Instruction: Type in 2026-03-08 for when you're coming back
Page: home
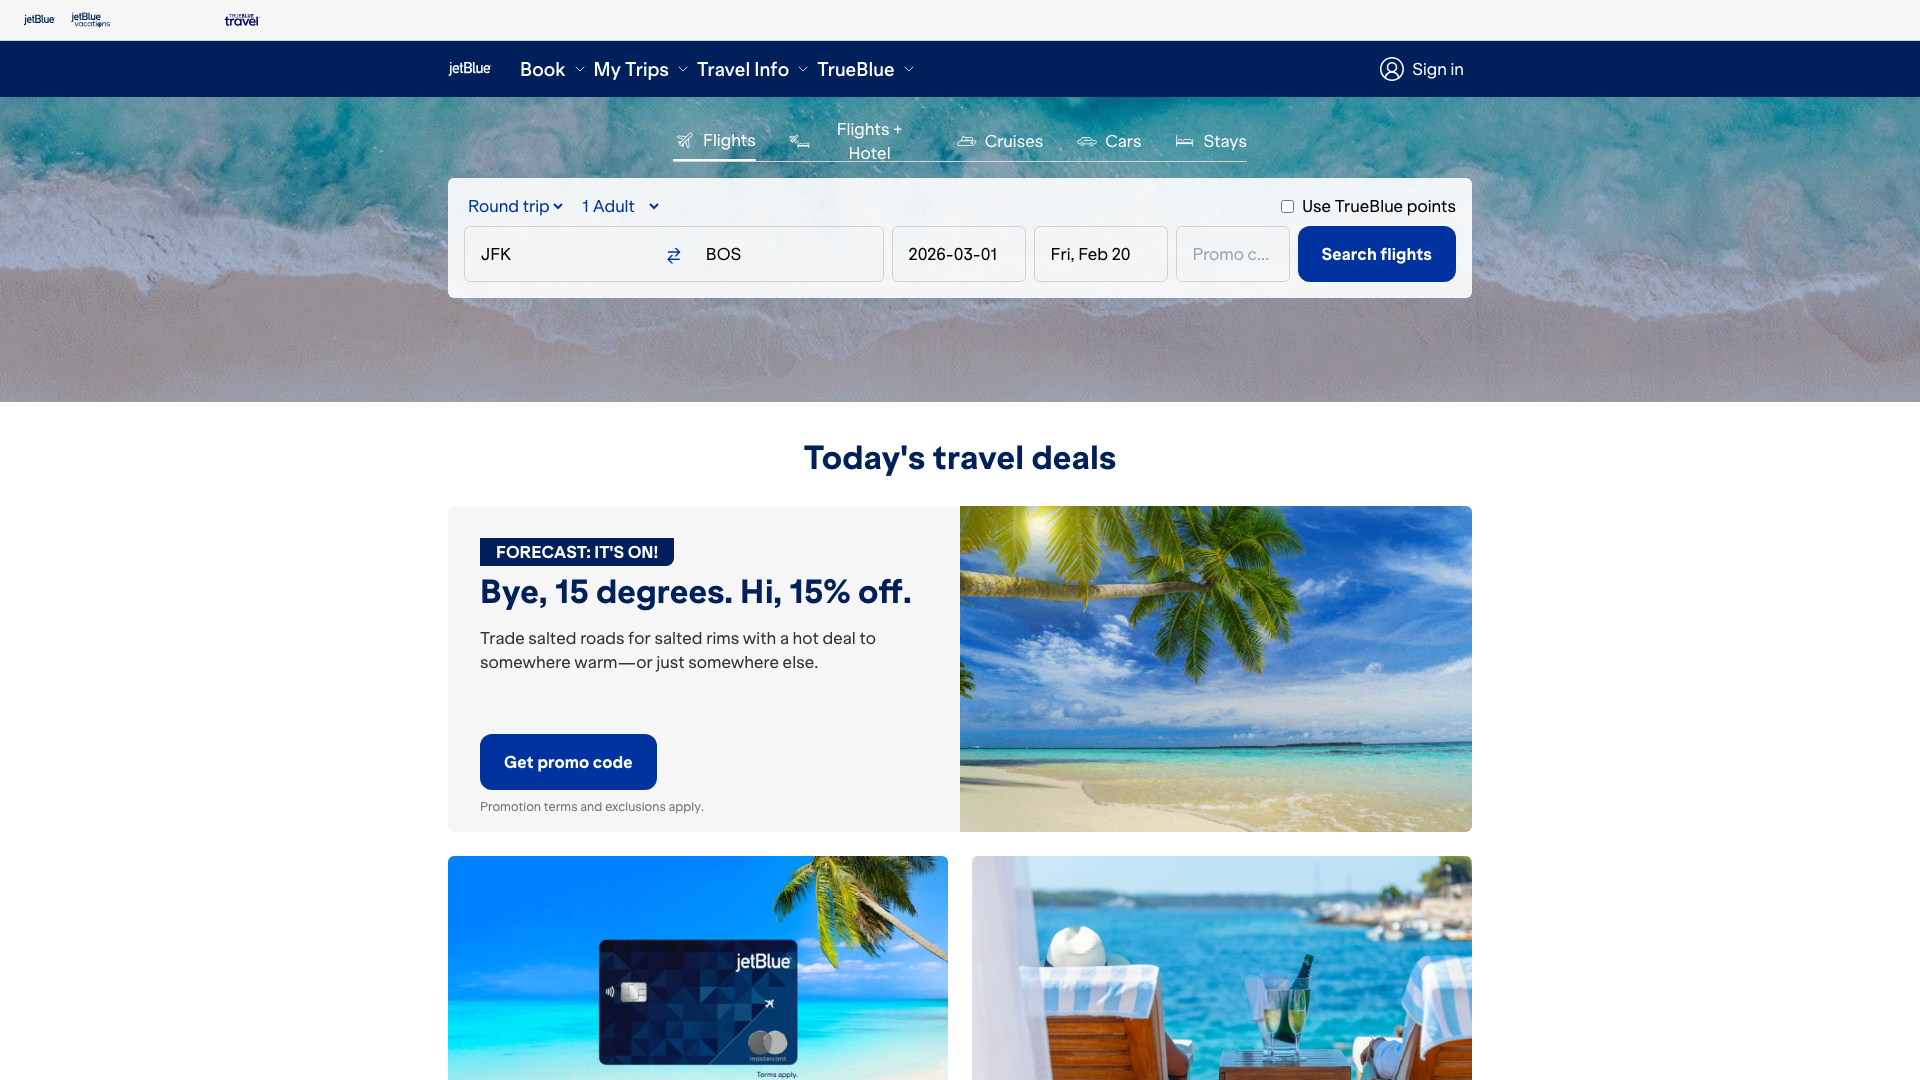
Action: type